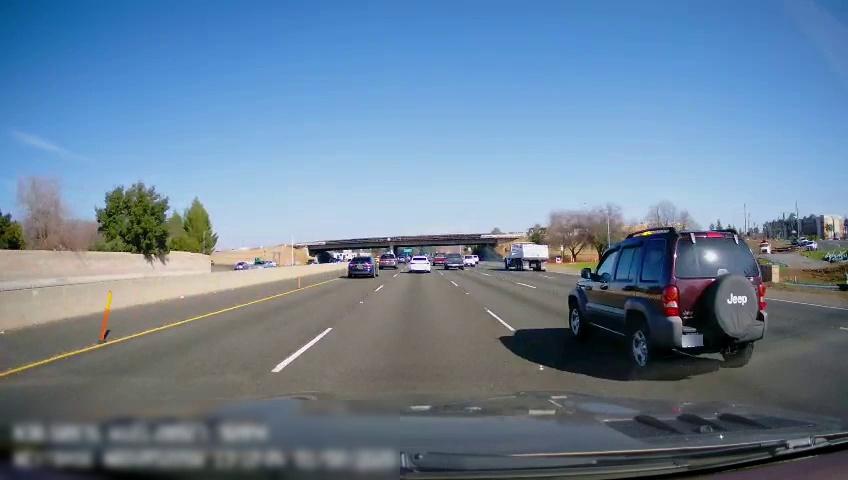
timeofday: Day
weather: Sunny
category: Drivable Space
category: Drivable Space
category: Vehicles | Car
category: Vehicles | Car
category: Drivable Space
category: Vehicles | Truck
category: Vehicles | Truck
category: Vehicles | Car
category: Vehicles | Truck
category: Vehicles | SUV
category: Vehicles | SUV
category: Vehicles | Car
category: Vehicles | Car
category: Lanes | Alternate Lane
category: Lanes | Alternate Lane
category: Lanes | Alternate Lane
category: Lanes | Current Lane
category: Lanes | Current Lane
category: Lanes | Alternate Lane